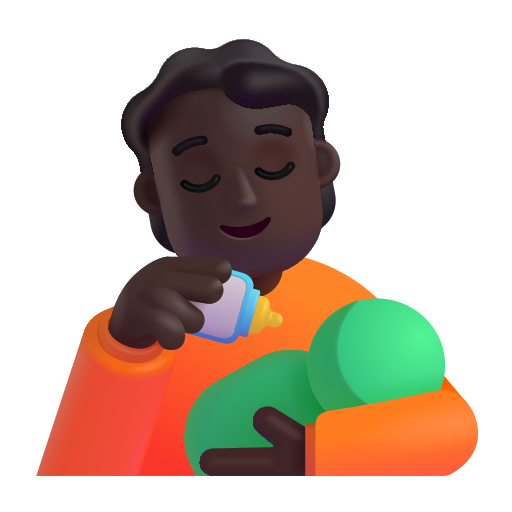
person feeding baby color dark